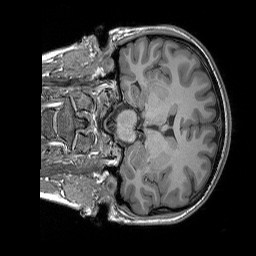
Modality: T1w
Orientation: coronal
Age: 19
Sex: female
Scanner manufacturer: siemens
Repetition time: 2.25 s
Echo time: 0.00302 s